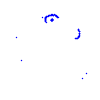
Particle: proton